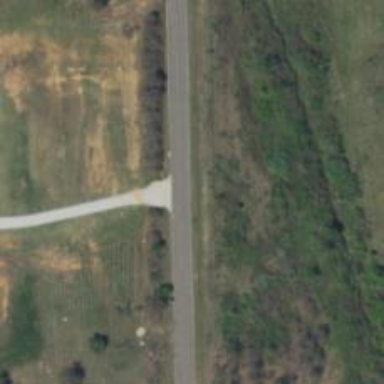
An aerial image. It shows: Tertiary road.